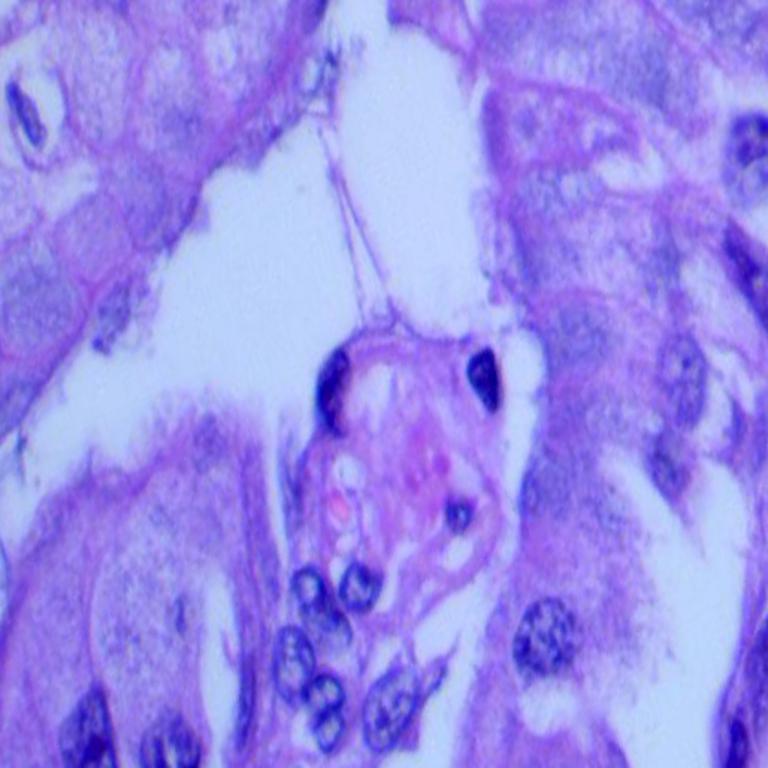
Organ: lung
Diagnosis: adenocarcinomas